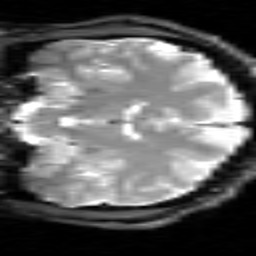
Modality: inplaneT2
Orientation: coronal